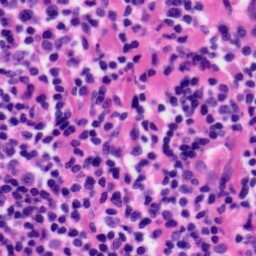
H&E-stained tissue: Tonsil